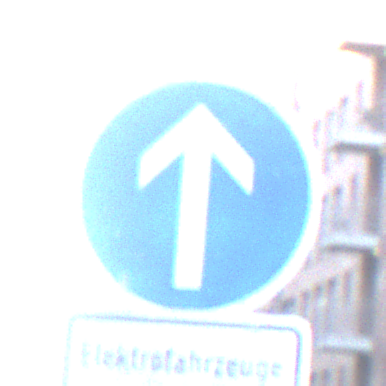
Verkehrszeichen: VorgeschriebeneFahrtrichtungGeradeaus
Zusatzzeichen unten: BesondereFahrzeugeUndTransportgueter10
Umgebung: Outdoor, Urban
Tageszeit: SunriseSunset
Wetter: Clear
Licht: Natural
Jahreszeit: NotSpecified
Kontrast: MediumContrast